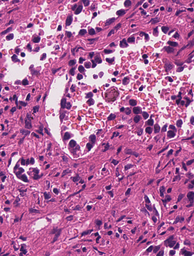
Tumor epithelial tissue: yes
Tumor-associated stroma tissue: yes
Normal tissue: no